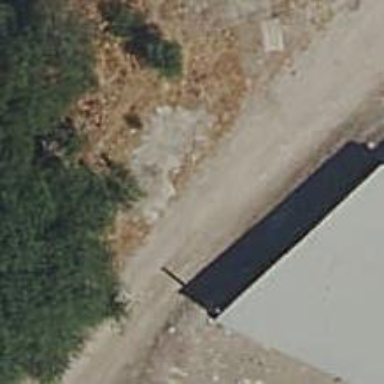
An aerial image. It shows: Block barrier.